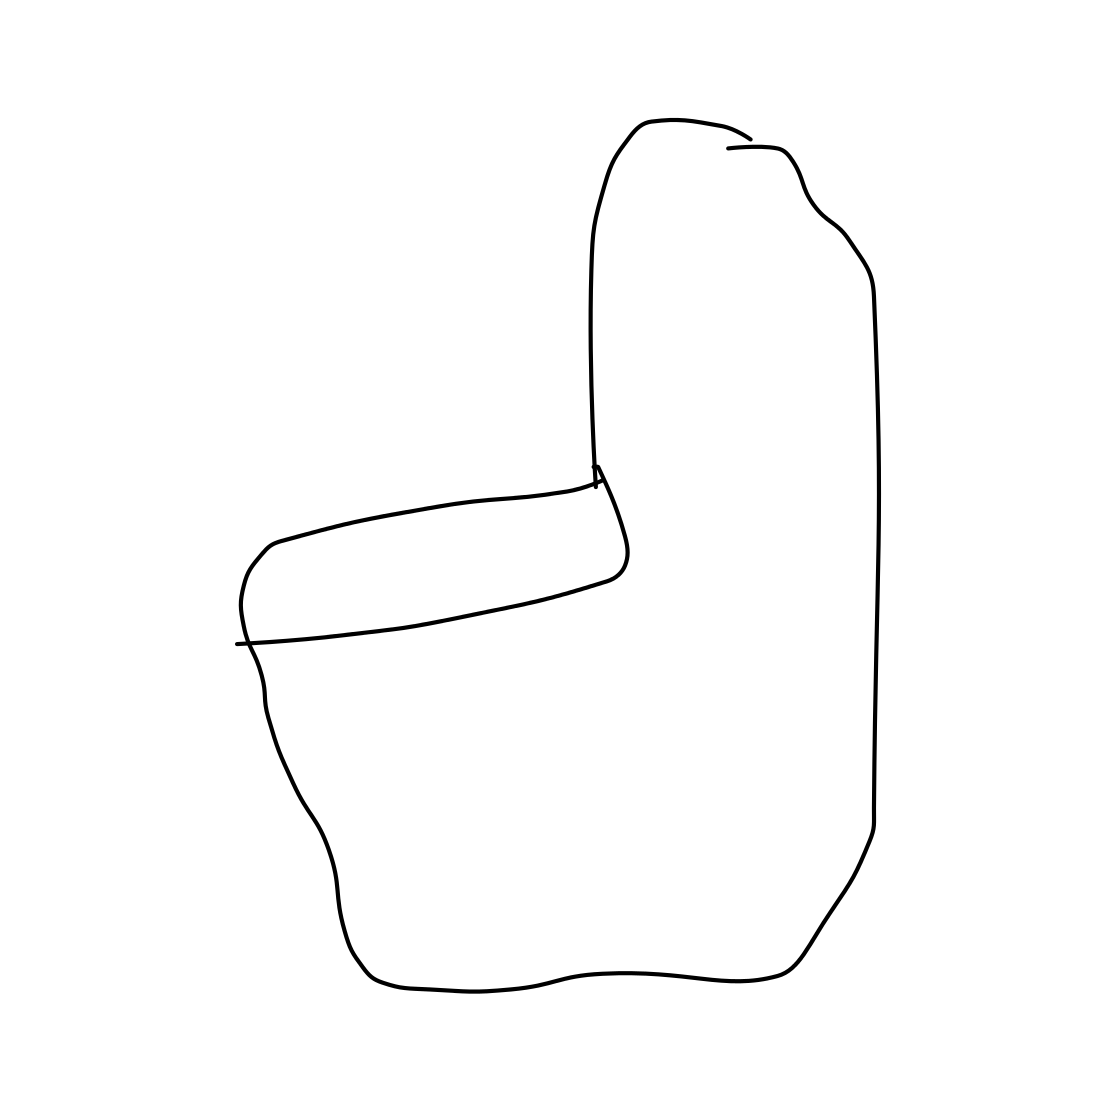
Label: armchair